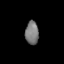
Tissue: lung
Cell type: Epithelial cells
Senescence score: 0.5429
Nuclear area (px): 306
Mean DAPI intensity: 119.964